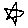
Label: star